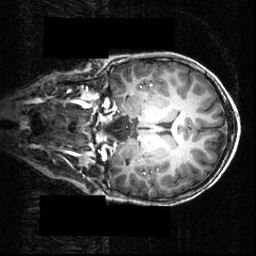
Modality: T1w
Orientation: coronal
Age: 12
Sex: male
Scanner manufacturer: siemens
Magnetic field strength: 3.951 T
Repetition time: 1.5 s
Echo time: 0.00335 s